Question: I followed a tutorial from the Java Hub about drawing images on JFrame. Everything works perfectly except the JFrame basically takes a screenshot of whatever is behind it; ex: Eclipse. It then makes that the background for no reason.
This is what i get:

Any ideas?
Main.java:
'''
package Package;
import java.awt.Graphics;
import java.awt.image.BufferedImage;
import java.io.IOException;
import java.util.logging.Level;
import java.util.logging.Logger;
import javax.swing.JFrame;
public class Main extends JFrame {
BufferedImage sprite;
public Main(){
setSize(800, 600);
setVisible(true);
setResizable(false);
setDefaultCloseOperation(JFrame.EXIT_ON_CLOSE);
setLocationRelativeTo(null);
init();
}
private void init(){
BufferedImageLoader loader = new BufferedImageLoader();
BufferedImage spriteSheet = null;
try {
spriteSheet = loader.loadImage("sprites2.png");
} catch (IOException e) {
// TODO Auto-generated catch block
e.printStackTrace();
}
SpriteSheet ss = new SpriteSheet(spriteSheet);
sprite = ss.grabSprite(0, 0, 20, 32);
}
@Override
public void paint(Graphics g){
g.drawImage(sprite, 100, 100, null);
repaint();
}
public static void main(String[] args){
Main main = new Main();
}
}
'''
SpriteSheet.java:
'''
package Package;
import java.awt.image.BufferedImage;
public class SpriteSheet {
public BufferedImage spriteSheet;
public SpriteSheet(BufferedImage ss){
this.spriteSheet = ss;
}
public BufferedImage grabSprite(int x, int y, int width, int height){
BufferedImage sprite = spriteSheet.getSubimage(x, y, width, height);
return sprite;
}
}
'''
BufferedImageLoader.java:
'''
package Package;
import java.awt.image.BufferedImage;
import java.io.IOException;
import java.net.URL;
import javax.imageio.ImageIO;
public class BufferedImageLoader {
public BufferedImage loadImage(String pathRelativeToThis) throws IOException{
URL url = this.getClass().getResource(pathRelativeToThis);
BufferedImage img = ImageIO.read(url);
return img;
}
}
'''
No exceptions are being thrown...
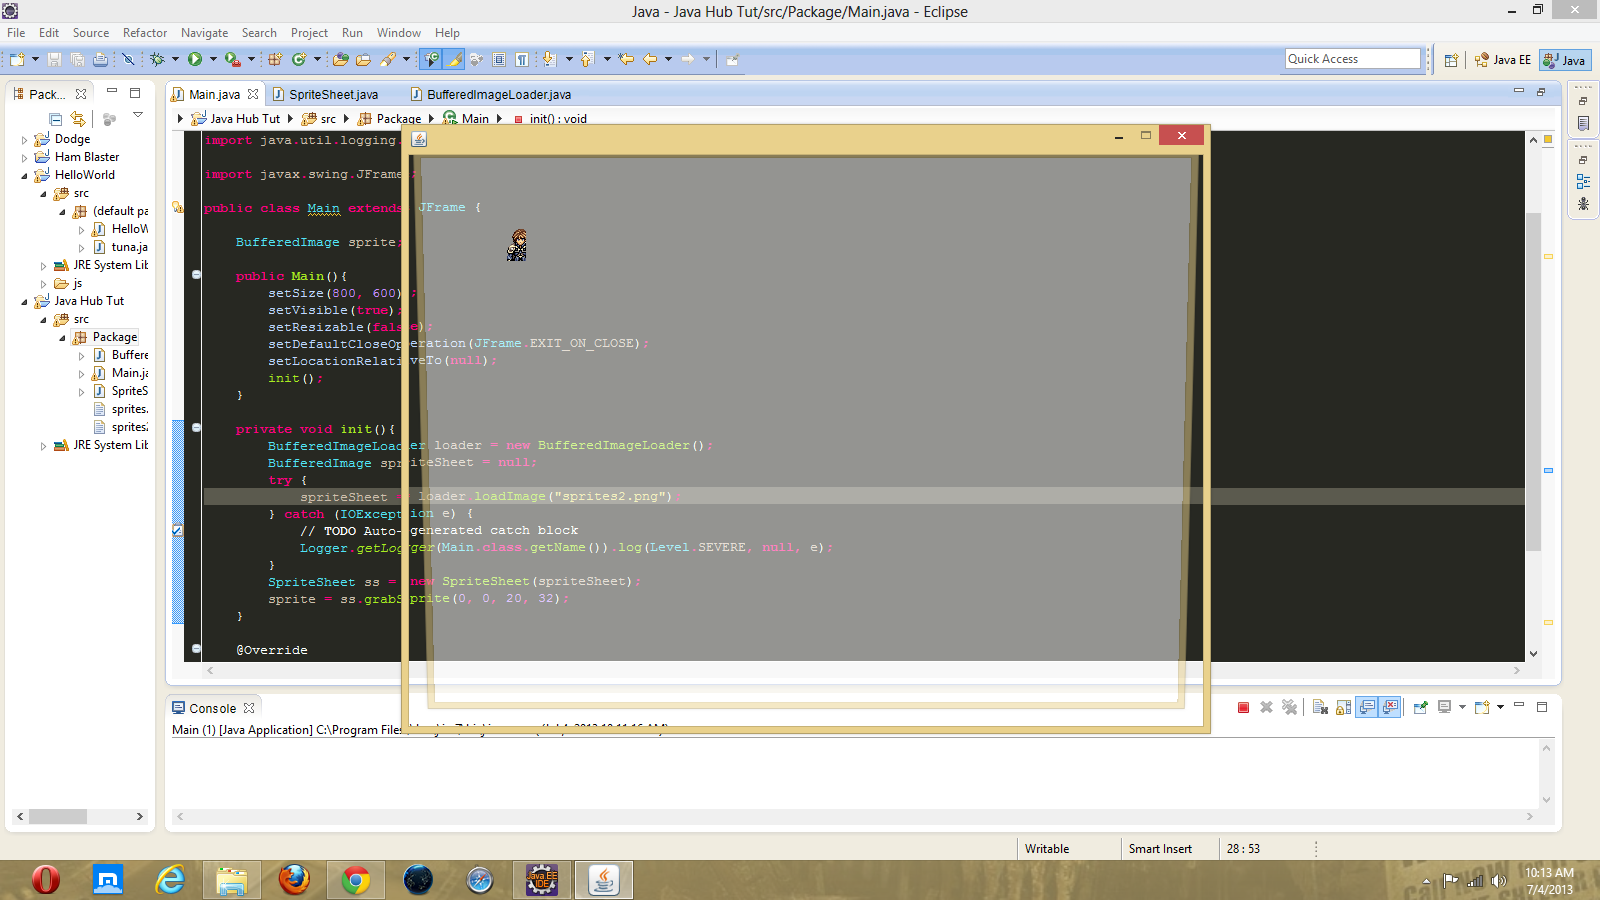
Answer: Your application hangs due to the 'repaint()' call in the 'paint()' method. It is a recursive call, as 'repaint()' calls 'paint()'.
You need to remove it, and your application won't hang anymore.
---
If you simply remove the 'repaint()' call from the 'paint()' method, your graphics won't be drawn, because you are overriding the 'paint()' method without calling the superclass one. It should be like this:
'''
@Override
public void paint(Graphics g){
super.paint(g);
g.drawImage(sprite, 100, 100, null);
}
'''
However, it will not display the image, because you call the 'init()' method after setting it visible. Call it before setting the frame visible and it will work.
However, this is not the correct way to put a background image in your 'JFrame', you should use a 'JPanel' instead:
'''
class ImagePanel extends JPanel {
private Image image;
int x, y;
public ImagePanel(Image image, int x, int y) {
this.image = image;
this.x = x;
this.y = y;
}
@Override
protected void paintComponent(Graphics g) {
g.drawImage(image, x, y, null);
}
}
'''
To call it:
'''
SpriteSheet ss = new SpriteSheet(spriteSheet);
sprite = ss.grabSprite(0, 0, 20, 32);
ImagePanel backgroundImagePanel = new ImagePanel(sprite, 100, 100);
setContentPane(backgroundImagePanel);
'''
Also, Remove the 'paint()' override to the 'JFrame' and call the 'init()' method setting the frame visible